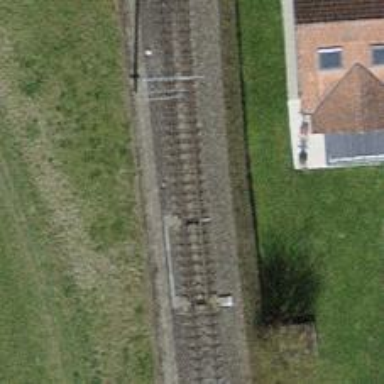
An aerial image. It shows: Railway switch.